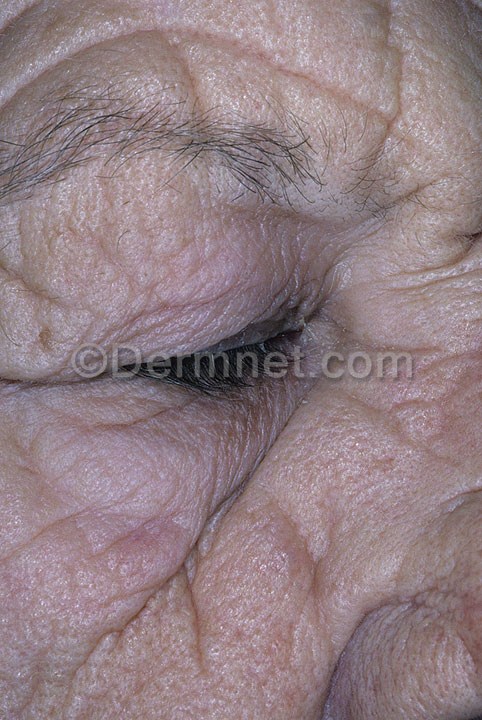
Disease: Light Diseases and Disorders of Pigmentation